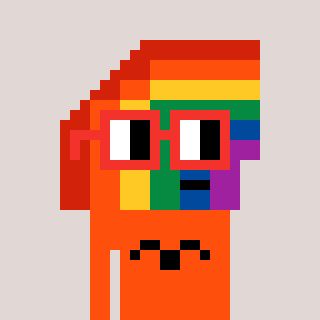
a pixel art character with square red glasses, a rainbow-shaped head and a orange-colored body on a warm background